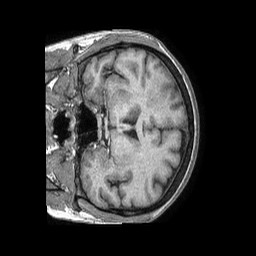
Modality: T1w
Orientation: coronal
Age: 45
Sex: female
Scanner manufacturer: philips
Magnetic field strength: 1.5 T
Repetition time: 0.007688 s
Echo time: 0.003501 s